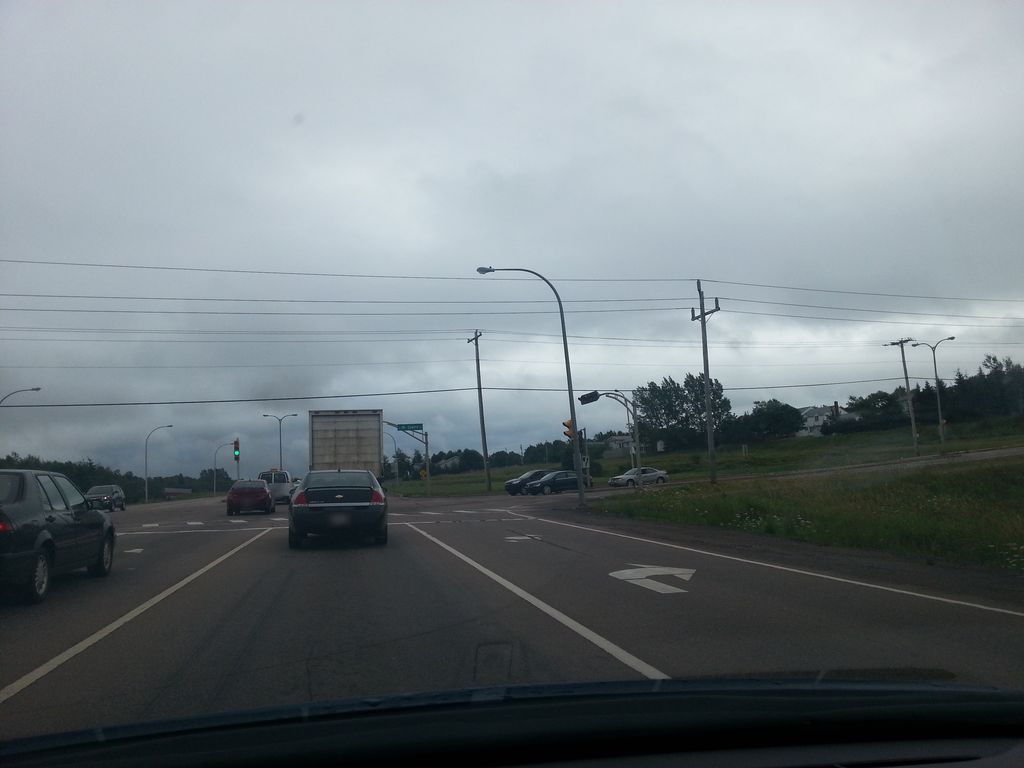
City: charlottetown